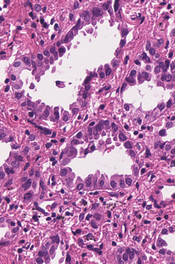
Tumor epithelial tissue: yes
Tumor-associated stroma tissue: yes
Normal tissue: no